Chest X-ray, PA view. Patient: 58 years old, sex M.
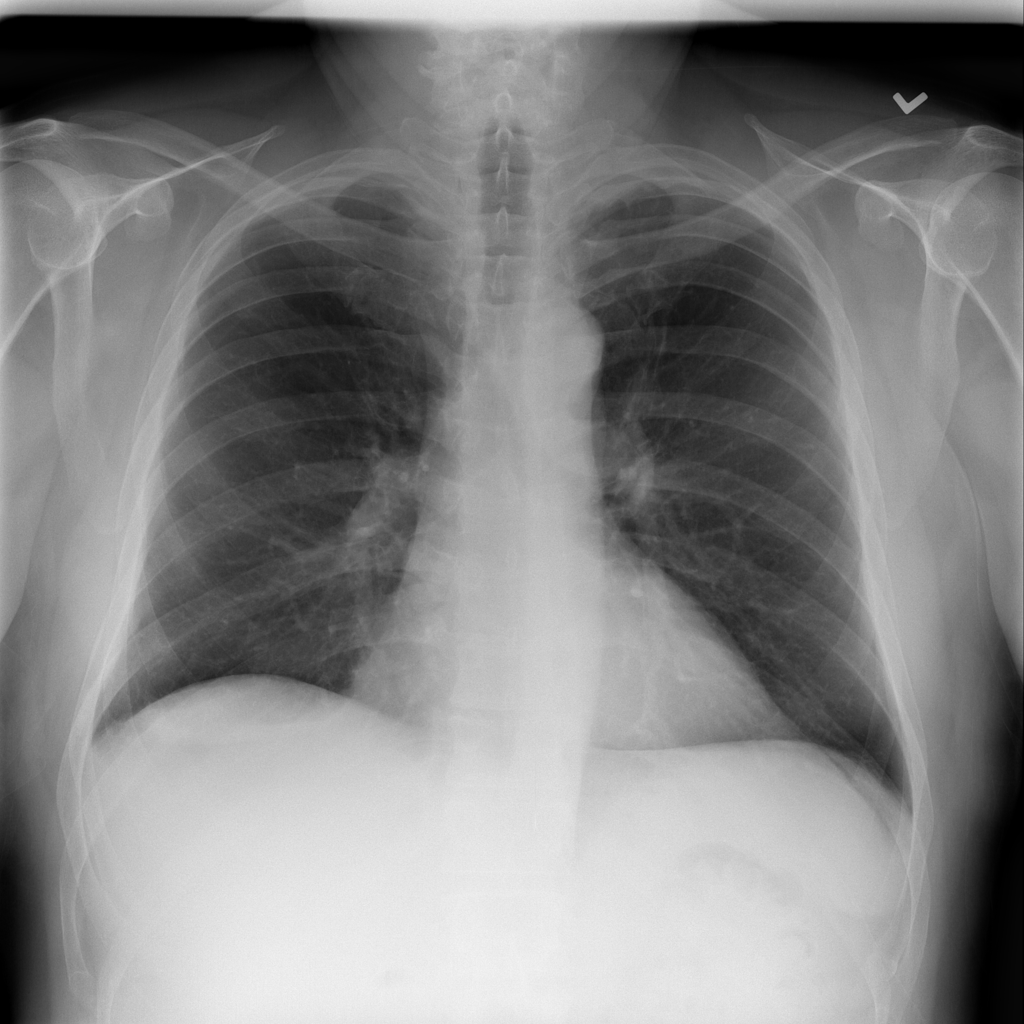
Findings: Pleural_Thickening